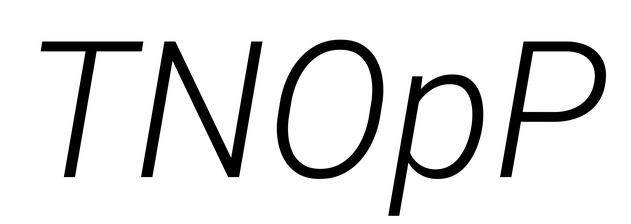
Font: Roboto-Italic_Light_Italic